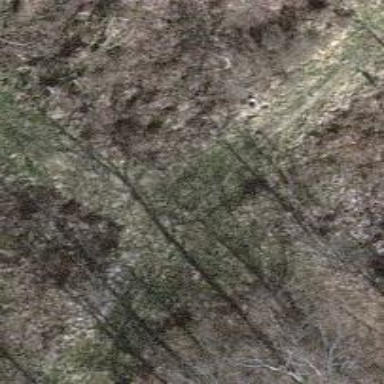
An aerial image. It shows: Grass path.